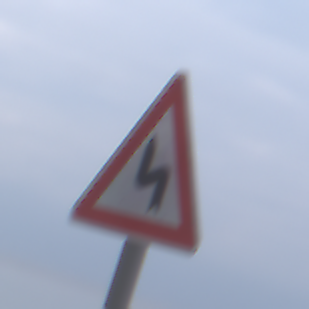
Verkehrszeichen: DoppelkurveZunaechstLinks
Umgebung: Outdoor, Nature
Tageszeit: MorningAfternoon
Wetter: Overcast
Licht: Natural
Jahreszeit: NotSpecified
Kontrast: LowContrast